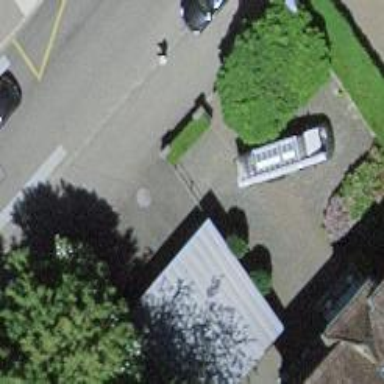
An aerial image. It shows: Group of garages.